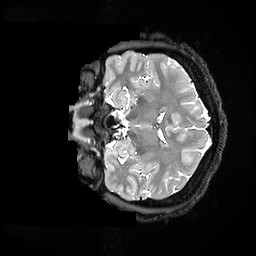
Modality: T2w
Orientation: coronal
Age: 35
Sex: female
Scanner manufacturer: ge
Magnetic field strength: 3 T
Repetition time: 3.202 s
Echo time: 0.06683 s